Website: walmart
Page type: customer-info-address
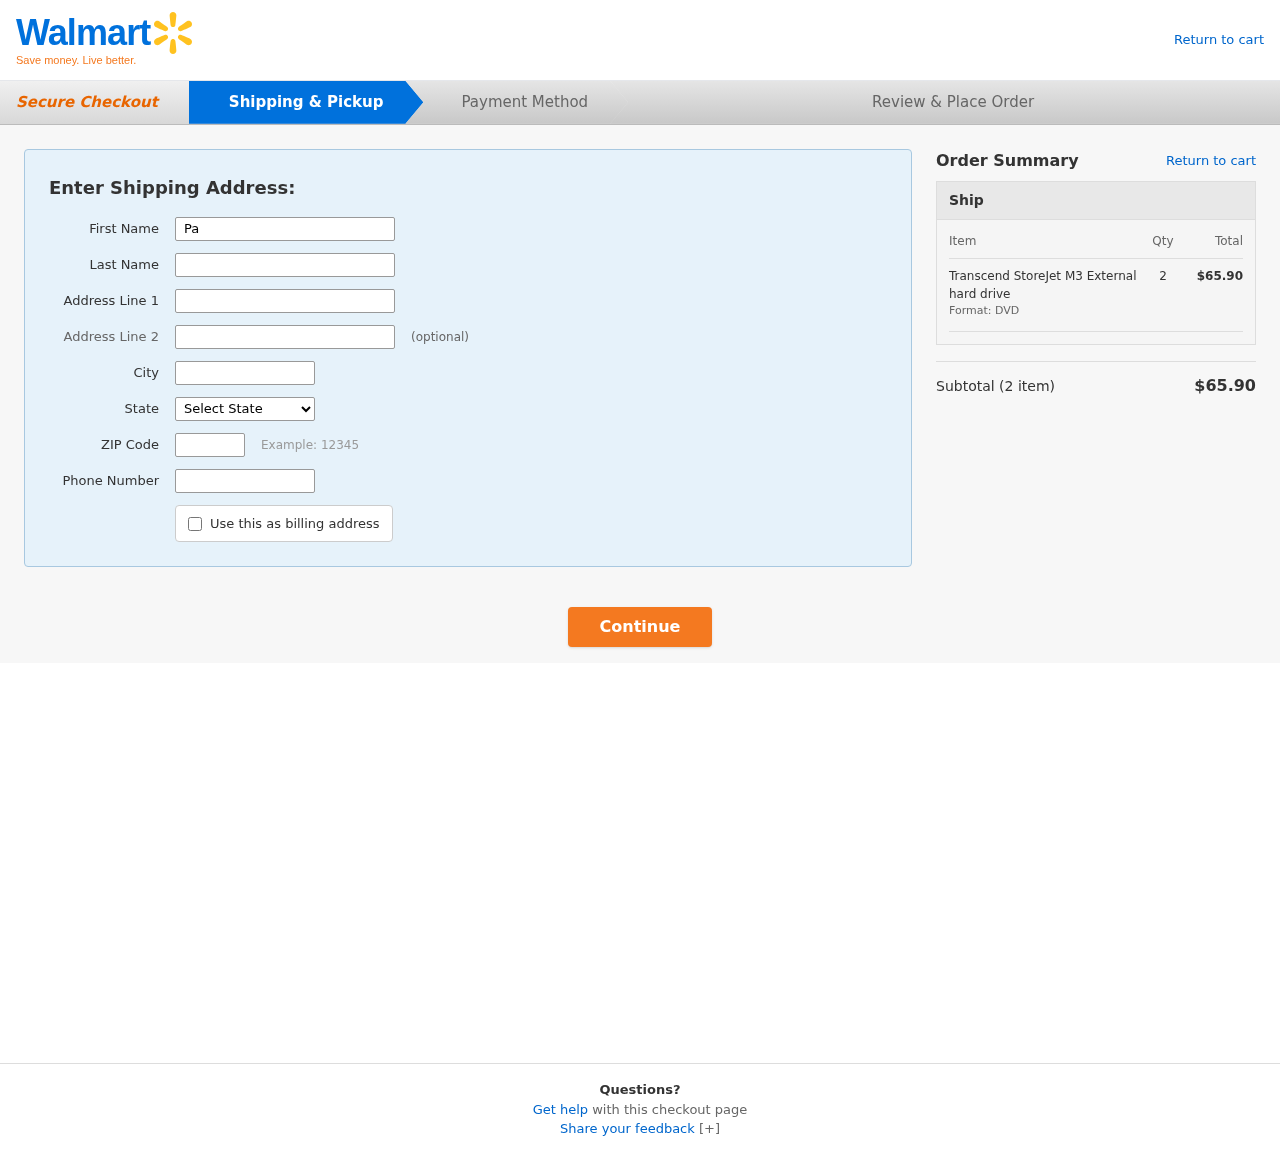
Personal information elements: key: PII_CITY
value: Lake Thomasfort
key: PII_FIRSTNAME
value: Paul
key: PII_LASTNAME
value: Warner
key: PII_PHONE
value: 9637983148
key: PII_POSTCODE
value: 01413
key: PII_STATE
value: New York
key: PII_STREET
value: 93206 Gray Mission
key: PII_STREET2
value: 442 Gray Drives Apt. 718
Product elements: key: PRODUCT1_NAME
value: Transcend StoreJet M3 External hard drive
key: PRODUCT1_QUANTITY
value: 2
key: PRODUCT1_LINE_TOTAL
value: $65.90
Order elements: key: ORDER_NUM_ITEMS
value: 2
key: ORDER_SUBTOTAL
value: $65.90